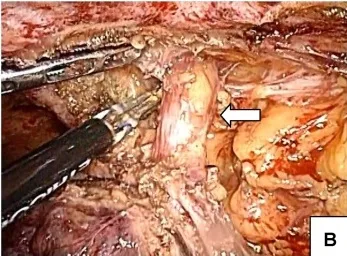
Surgical findings. . B. Right spermatic cord was dissected because it was involved in the tumor (arrow: right spermatic cord).
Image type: medical_photograph (other_medical_photograph)